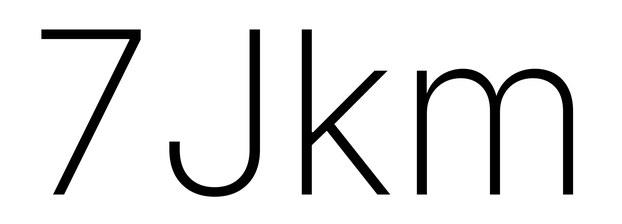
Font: Inter_ExtraLight